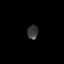
Tissue: prostate
Cell type: Fibroblasts
Senescence score: 0.6951
Nuclear area (px): 151
Mean DAPI intensity: 56.801